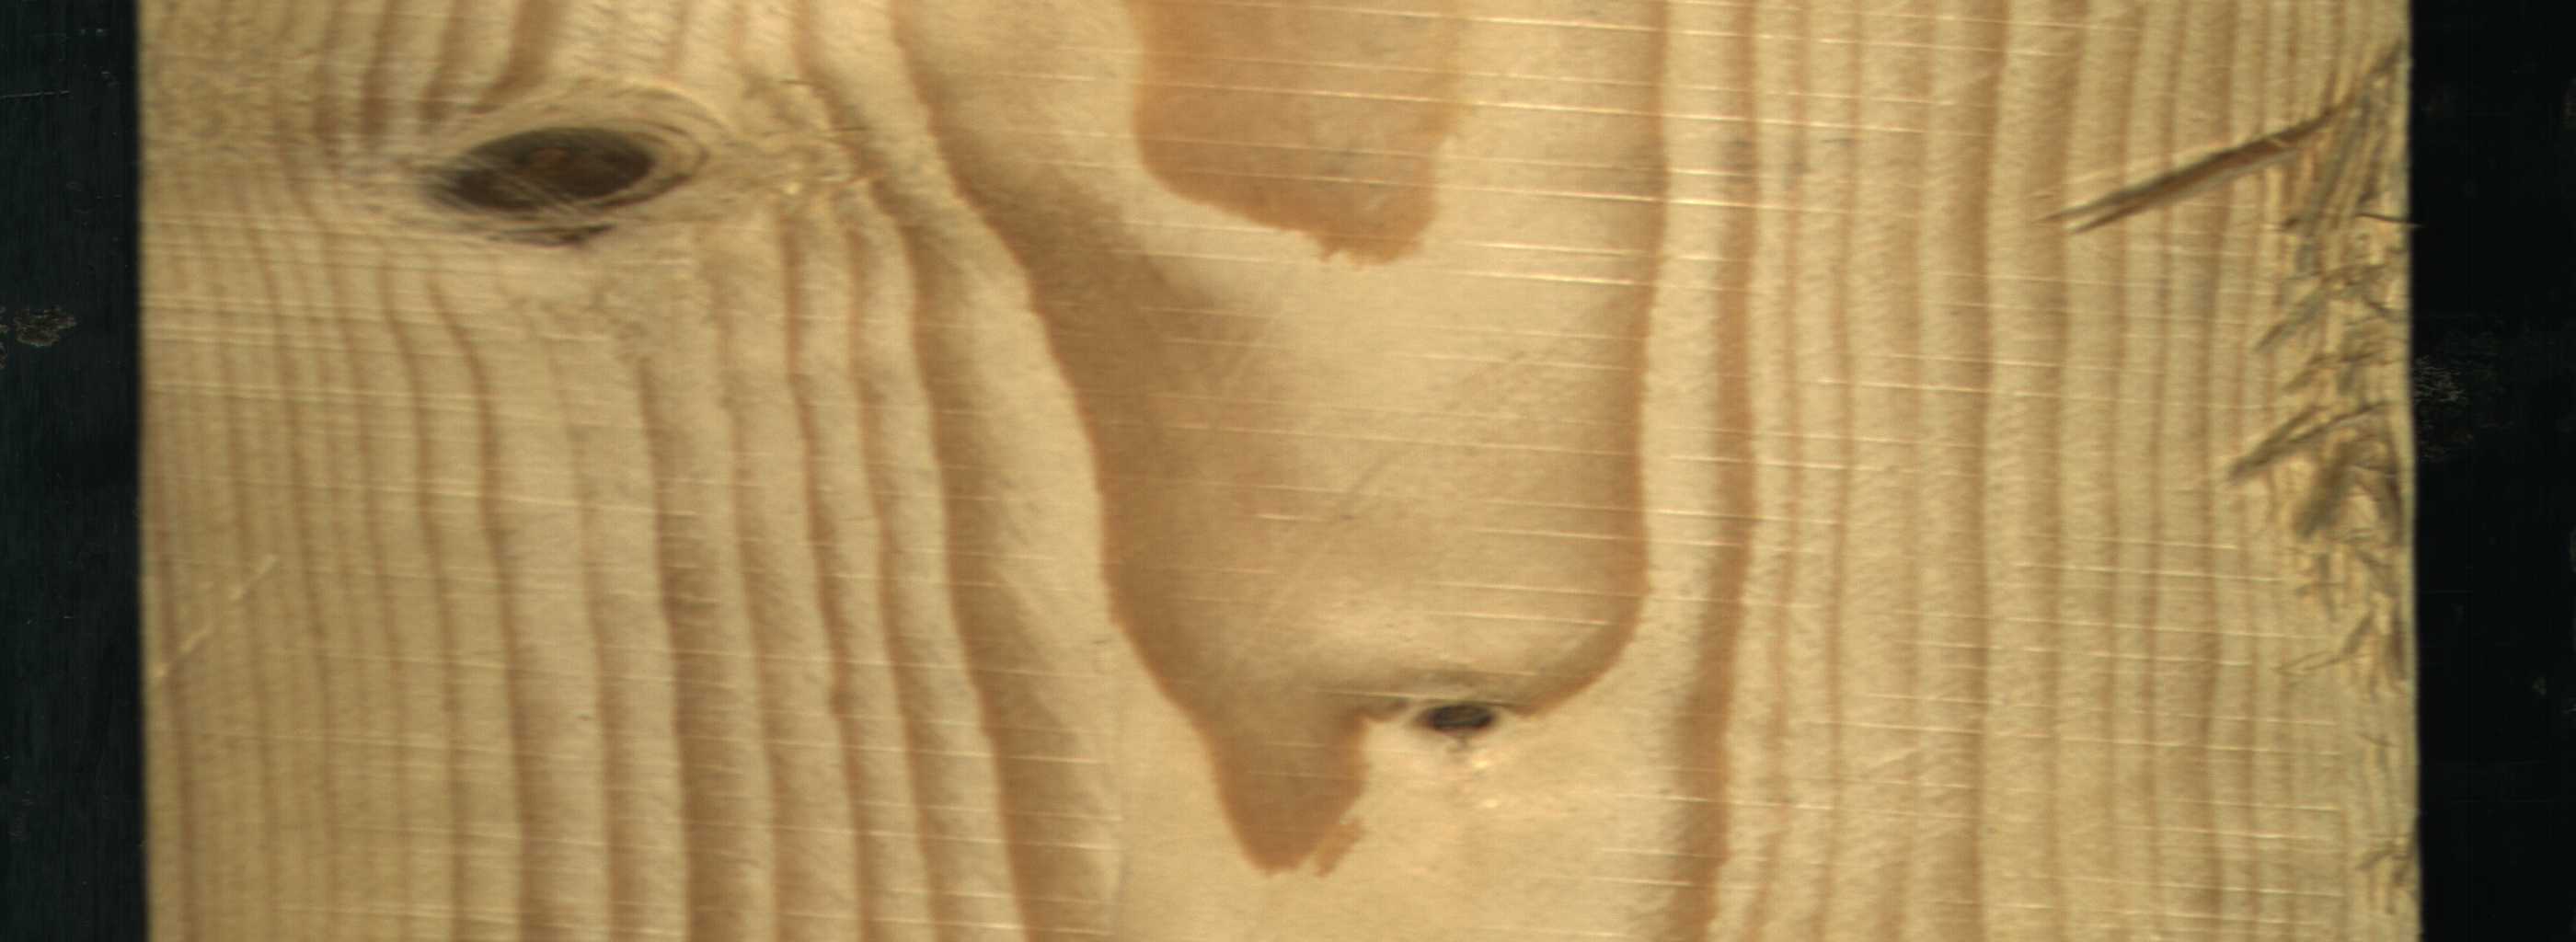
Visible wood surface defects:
Dead_Knot
Dead_Knot